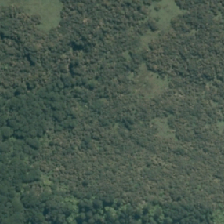
Land cover: grose_broom